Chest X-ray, PA view. Patient: 53 years old, sex F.
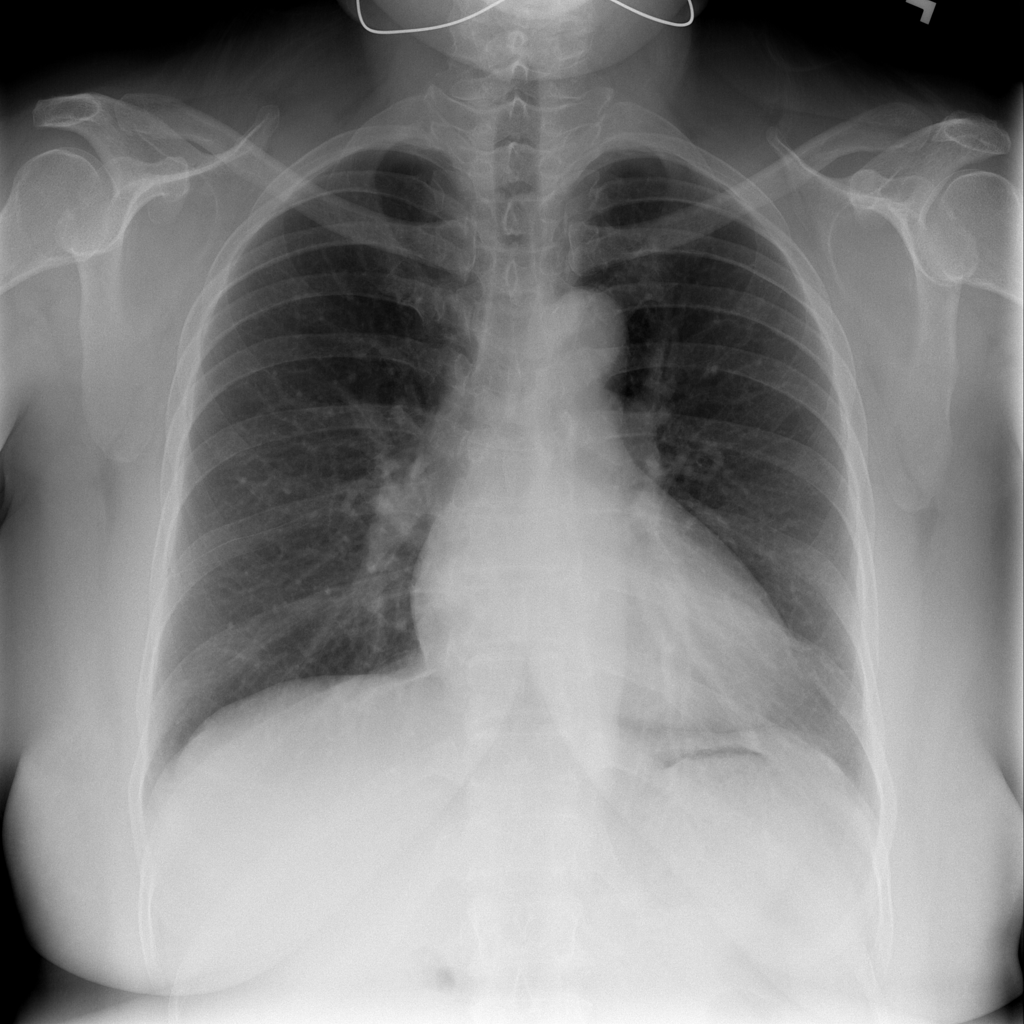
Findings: Effusion